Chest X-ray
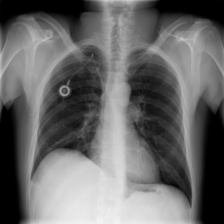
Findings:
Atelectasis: negative
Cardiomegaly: negative
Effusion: negative
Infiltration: negative
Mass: negative
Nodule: negative
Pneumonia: negative
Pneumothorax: negative
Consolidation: negative
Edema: negative
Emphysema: negative
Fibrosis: negative
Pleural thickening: negative
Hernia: negative